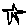
Label: star